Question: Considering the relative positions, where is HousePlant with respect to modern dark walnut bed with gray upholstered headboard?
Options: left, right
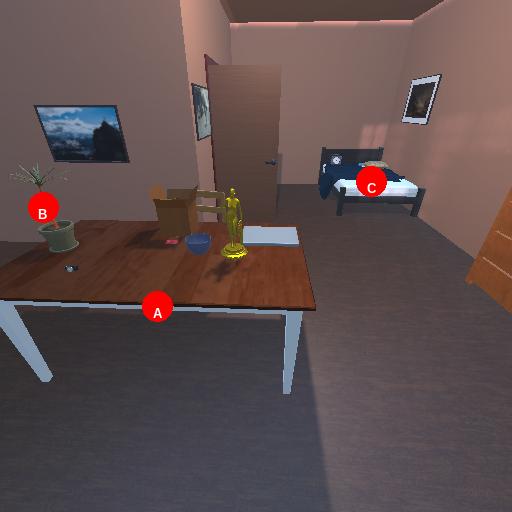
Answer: left